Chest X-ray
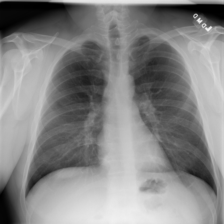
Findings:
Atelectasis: negative
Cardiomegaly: negative
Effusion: negative
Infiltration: negative
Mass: negative
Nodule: negative
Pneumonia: negative
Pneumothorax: negative
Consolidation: negative
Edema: negative
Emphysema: negative
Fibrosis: negative
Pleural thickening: negative
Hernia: negative